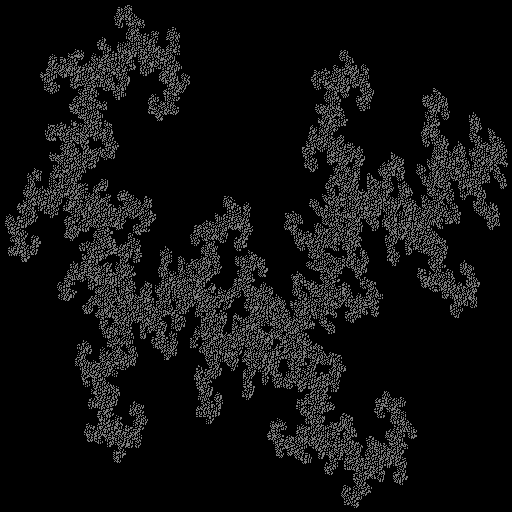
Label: a2